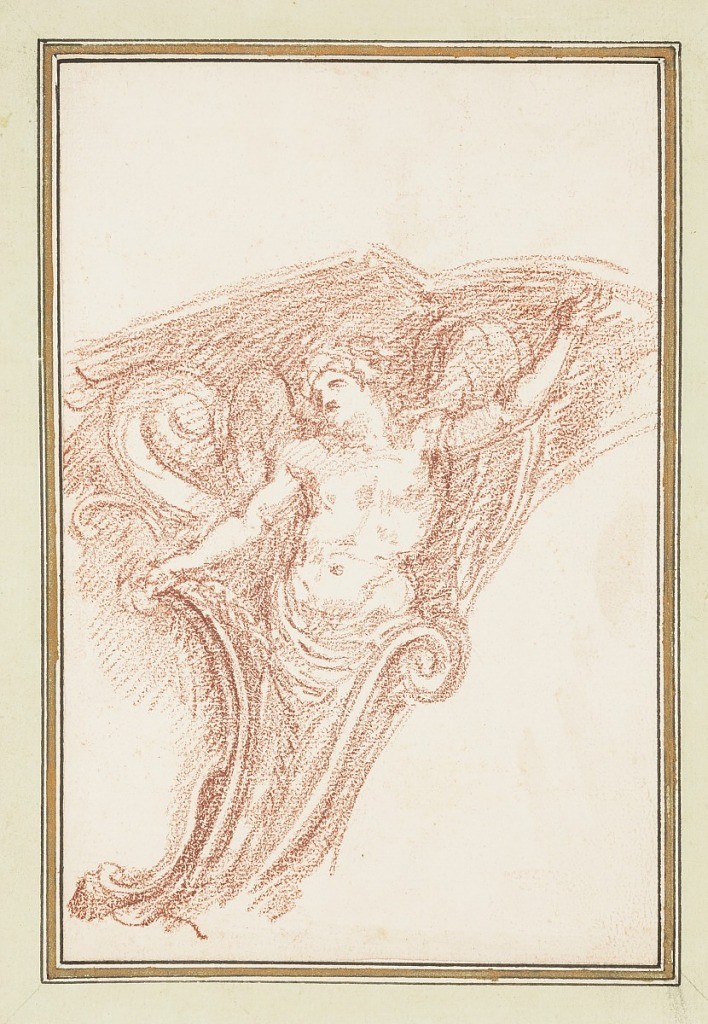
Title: Corner detail with partially nude male figure
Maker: Jean-Robert Ango, French, active in Rome 1759 –1770, d. 1773
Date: ca. 1759–70
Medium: Red chalk on paper
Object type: Drawing
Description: Corner detail with partially nude male figure. His head, torso, and outstretched arms are visible. His legs narrow and disappear into the spiral decorative motif.